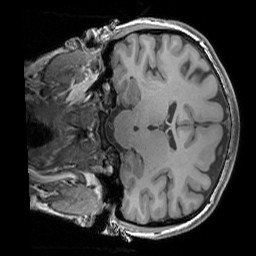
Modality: T1w
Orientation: coronal